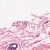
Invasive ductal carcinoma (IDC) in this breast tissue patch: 0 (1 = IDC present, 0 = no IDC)